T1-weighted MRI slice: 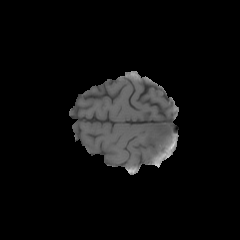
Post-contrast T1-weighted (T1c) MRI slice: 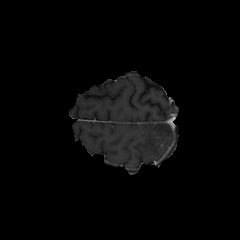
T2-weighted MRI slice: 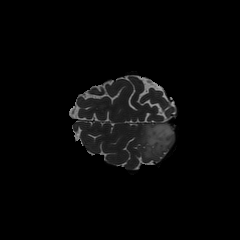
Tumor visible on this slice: yes